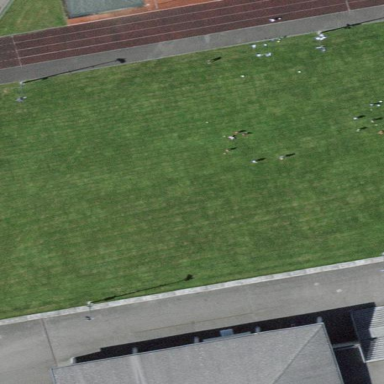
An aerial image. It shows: Grass pitch for leisure activities.